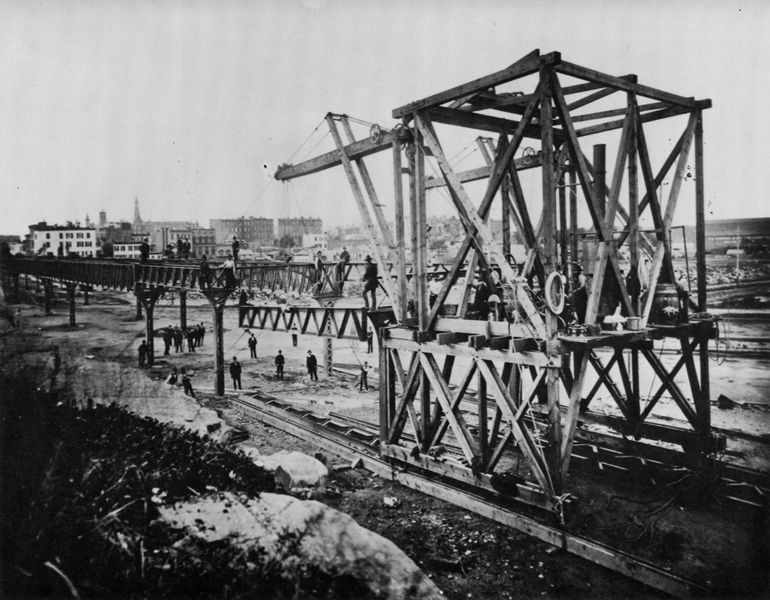
Titel: Verlängerung der Hochbahn
Künstler: Amerikanischer Photograph
Schlagwörter: himmel, mann, wasser, weiß, menschen, stadt, ufer, grau, holz, männer, pfeiler, schwarz, gebäude, gras, haus, steine, erde, häuser, brücke, gehen, boden, räder, turm, bogen, fels, zug, fabrik, platz, arbeiter, industrie, metall, balken, foto, fotografie, photographie, eisen, gerüst, kran, seil, seilwinde, schwarz-weiss, photo, rollen, industrialisierung, eisenbahn, eisenbahnbrücke, konstruktion, geleise, gleise, schienen, fotographie, stahl, träger, streben, bau, gucken, bauen, baustelle, bauarbeiten, stahlkonstruktion, stahlträger, hochhaus, stahlgerüst, bauarbeiter, holzgerüst, baugerüst, stiene, brückenbau, maschinerie, brückenbauer, betonstahl